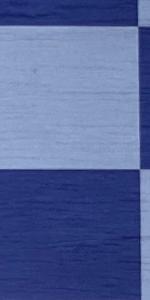
Label: Empty